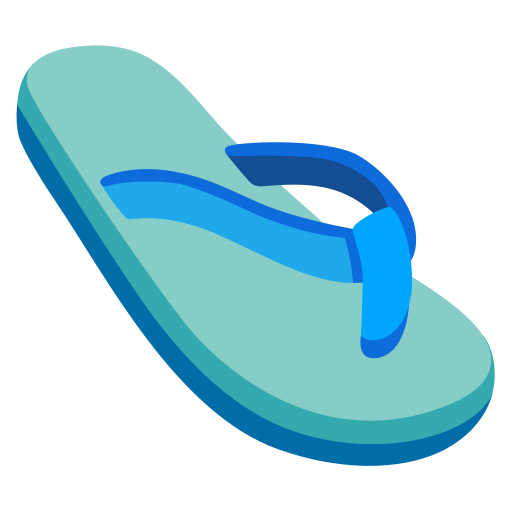
Emoji: 🩴